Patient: sex M, age 44
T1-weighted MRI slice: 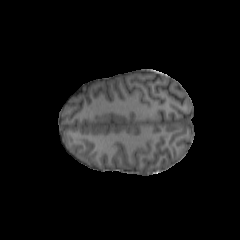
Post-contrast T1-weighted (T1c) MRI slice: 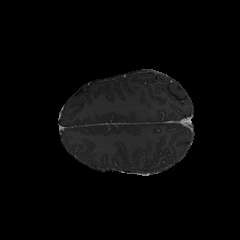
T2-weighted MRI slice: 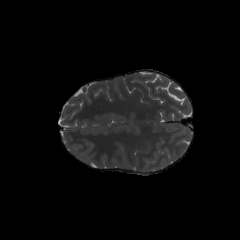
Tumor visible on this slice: no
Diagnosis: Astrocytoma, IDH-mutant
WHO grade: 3